Question: I'm trying to create a view that will list different events on a per-day basis. In the header of the event table will be the date, and the rows of the table will be all the events on that date. Also in the header will be "previous" and "next" buttons, and clicking them will scroll left or right, displaying that day's new set of events.

What's the best way to approach this problem?
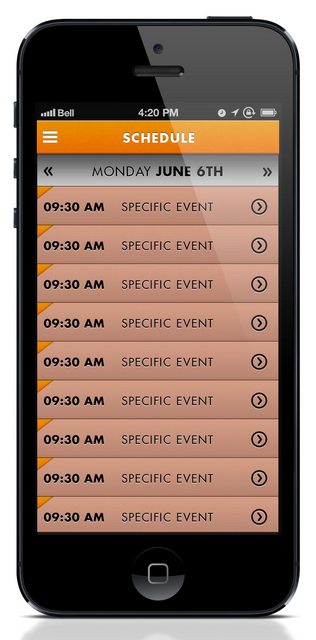
Answer: If i were you, i'd just use an 'UITableView' and i'd create a custom header using 'tableView:viewForHeaderInSection:', create two 'UIButton' and selector methods, once you click on one of the 'UIButton' in the header section, you just need to reload data.